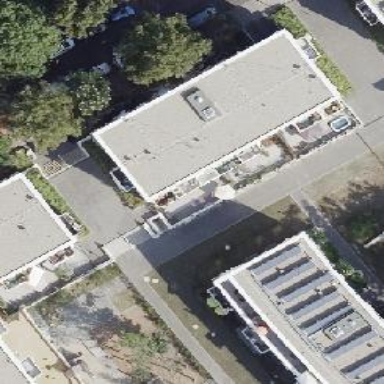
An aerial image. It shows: White building with flat roof.